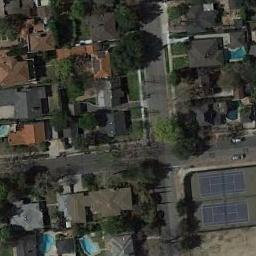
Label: tennis_court